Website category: sports
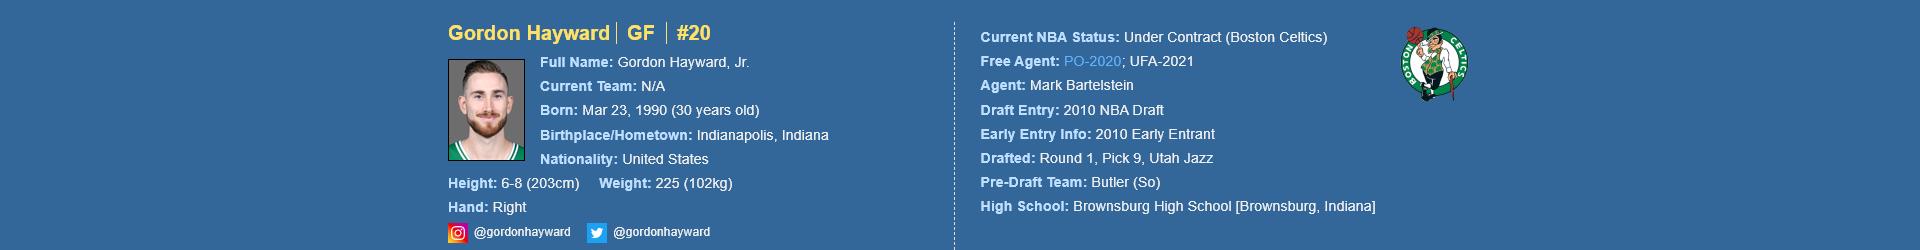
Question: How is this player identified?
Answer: Gordon Hayward

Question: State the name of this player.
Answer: Gordon Hayward

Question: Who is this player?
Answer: Gordon Hayward

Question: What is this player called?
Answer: Gordon Hayward

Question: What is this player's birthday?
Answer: Mar 23, 1990

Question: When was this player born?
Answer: Mar 23, 1990

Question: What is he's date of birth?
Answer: Mar 23, 1990

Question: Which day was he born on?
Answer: Mar 23, 1990

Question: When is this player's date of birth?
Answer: Mar 23, 1990

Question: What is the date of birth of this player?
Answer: Mar 23, 1990

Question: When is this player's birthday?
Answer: Mar 23, 1990

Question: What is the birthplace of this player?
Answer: Indianapolis, Indiana

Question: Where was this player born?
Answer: Indianapolis, Indiana

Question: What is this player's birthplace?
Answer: Indianapolis, Indiana

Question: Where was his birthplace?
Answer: Indianapolis, Indiana

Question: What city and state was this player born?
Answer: Indianapolis, Indiana

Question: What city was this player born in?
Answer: Indianapolis, Indiana

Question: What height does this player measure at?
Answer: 6-8 (203cm)

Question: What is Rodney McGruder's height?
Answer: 6-8 (203cm)

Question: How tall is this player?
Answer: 6-8 (203cm)

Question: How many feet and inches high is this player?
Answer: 6-8 (203cm)

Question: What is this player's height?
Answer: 6-8 (203cm)

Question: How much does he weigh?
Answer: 225 (102kg)

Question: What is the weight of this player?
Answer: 225 (102kg)

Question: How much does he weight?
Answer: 225 (102kg)

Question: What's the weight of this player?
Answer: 225 (102kg)

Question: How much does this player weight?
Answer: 225 (102kg)

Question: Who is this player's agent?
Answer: Mark Bartelstein

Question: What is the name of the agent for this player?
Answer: Mark Bartelstein

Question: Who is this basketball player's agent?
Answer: Mark Bartelstein

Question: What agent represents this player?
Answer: Mark Bartelstein

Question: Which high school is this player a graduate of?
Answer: Brownsburg High School

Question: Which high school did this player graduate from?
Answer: Brownsburg High School

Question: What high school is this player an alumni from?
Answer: Brownsburg High School

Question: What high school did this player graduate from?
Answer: Brownsburg High School

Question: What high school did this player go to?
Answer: Brownsburg High School

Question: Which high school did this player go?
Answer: Brownsburg High School